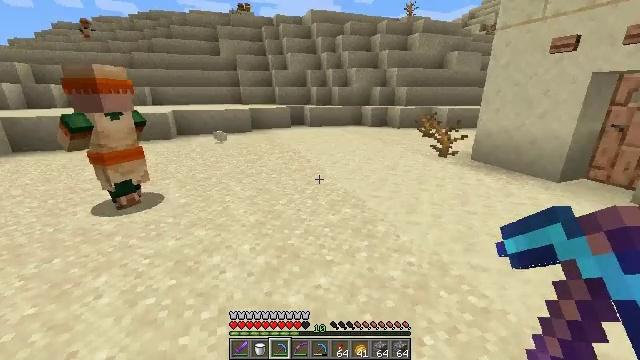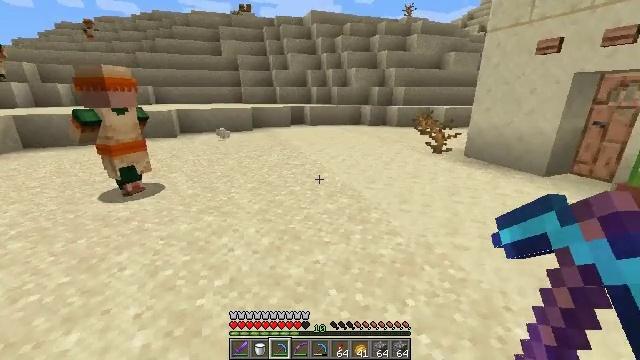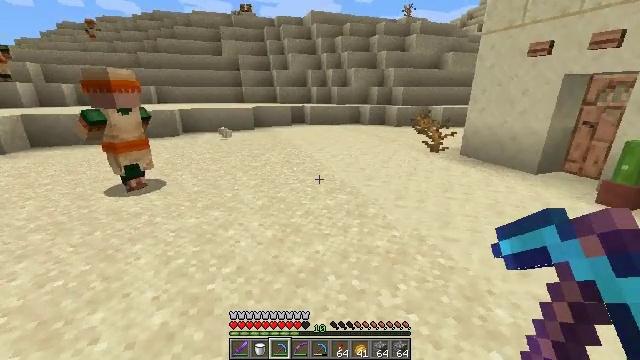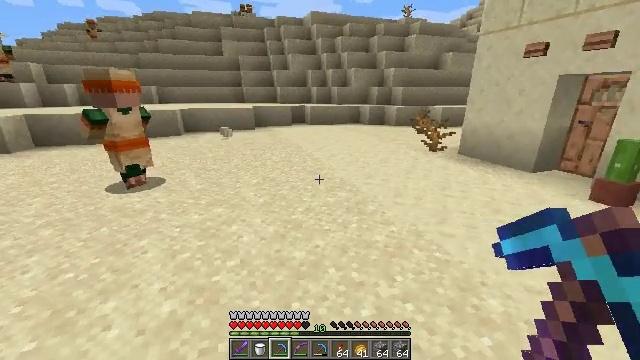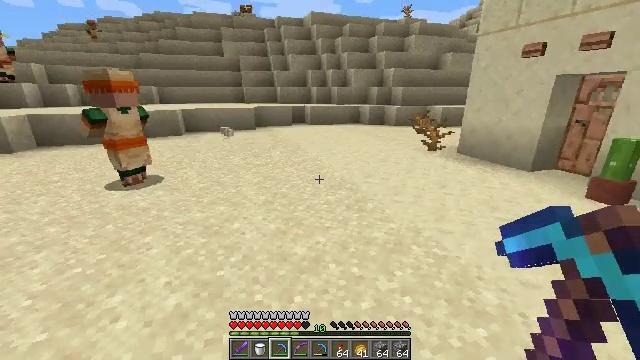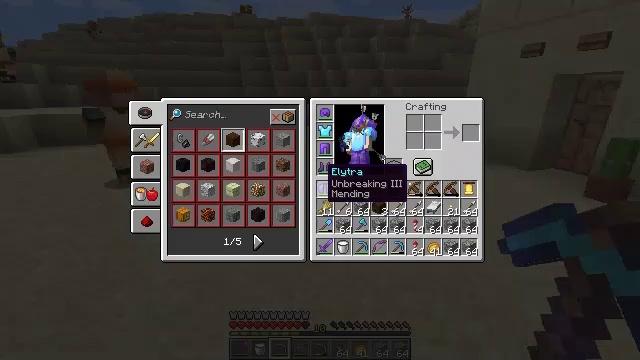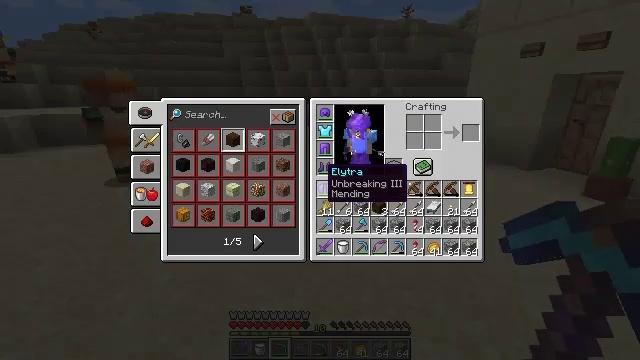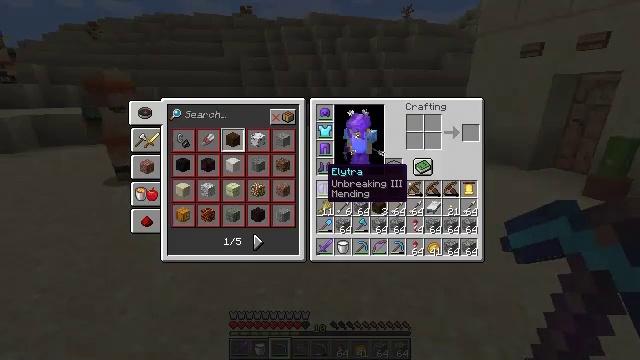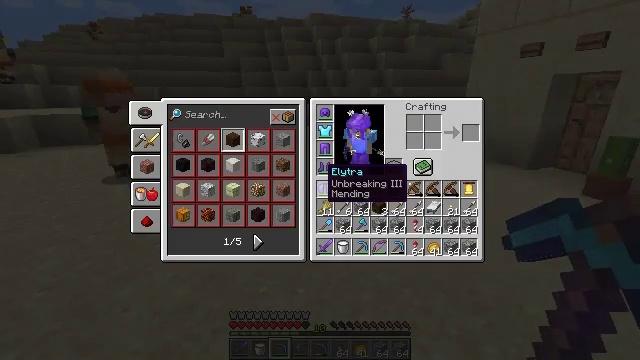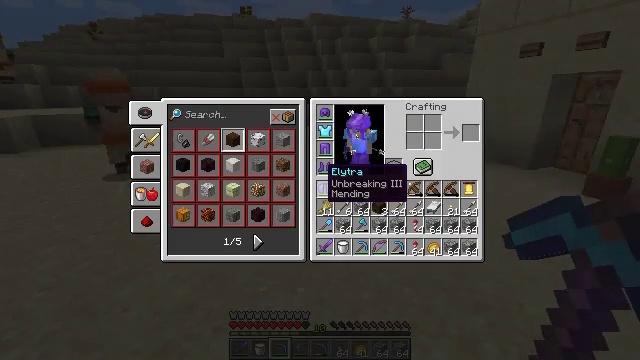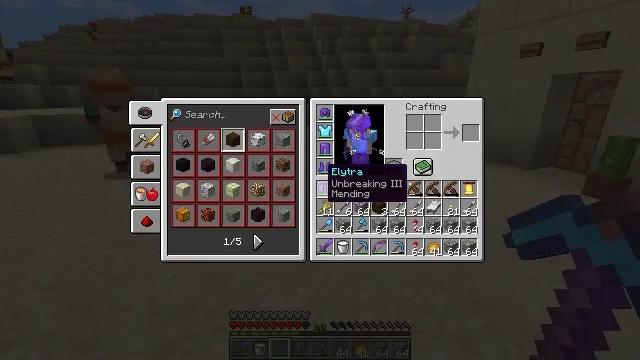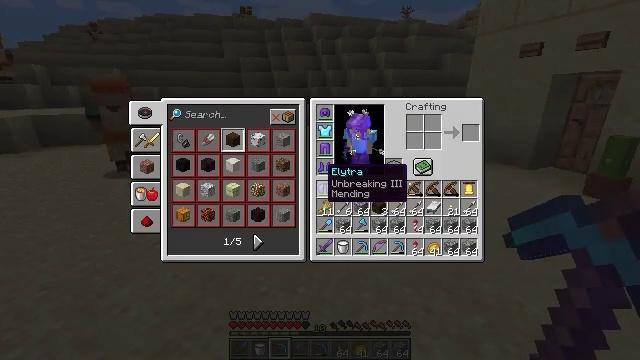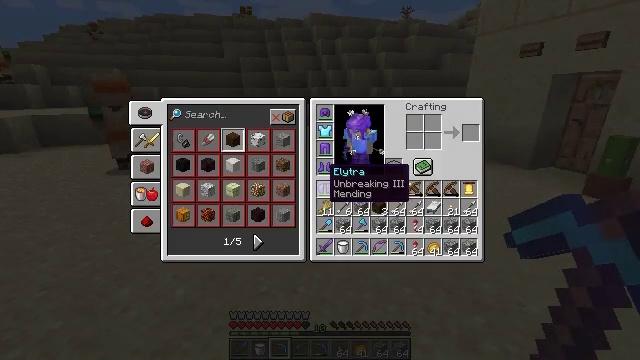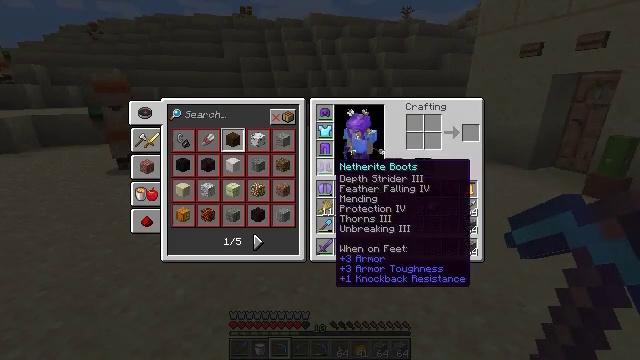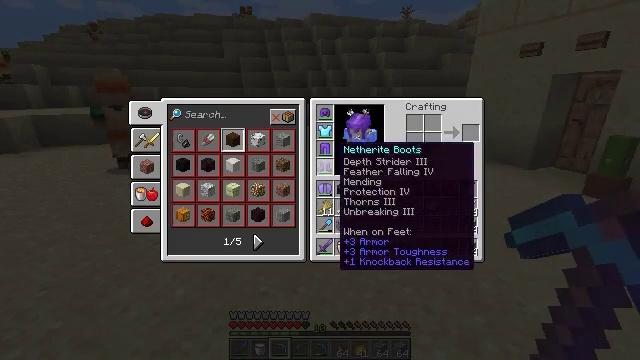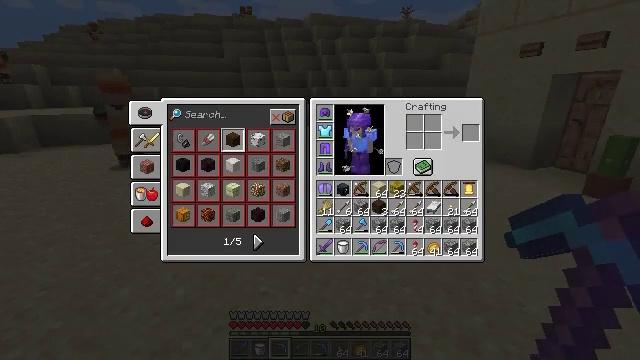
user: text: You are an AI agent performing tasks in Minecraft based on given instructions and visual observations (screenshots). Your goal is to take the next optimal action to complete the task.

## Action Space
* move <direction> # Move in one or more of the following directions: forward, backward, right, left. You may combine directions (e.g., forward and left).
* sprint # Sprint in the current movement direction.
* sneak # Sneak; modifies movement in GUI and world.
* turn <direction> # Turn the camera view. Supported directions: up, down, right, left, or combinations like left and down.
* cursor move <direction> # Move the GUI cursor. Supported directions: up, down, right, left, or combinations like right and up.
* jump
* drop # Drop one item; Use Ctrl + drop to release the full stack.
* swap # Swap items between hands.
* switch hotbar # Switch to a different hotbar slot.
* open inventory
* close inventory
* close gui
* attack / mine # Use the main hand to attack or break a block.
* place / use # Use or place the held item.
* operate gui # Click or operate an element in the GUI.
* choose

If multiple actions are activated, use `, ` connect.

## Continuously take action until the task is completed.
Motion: motion action
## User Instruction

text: Attack the hay block to get hay.
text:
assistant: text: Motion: move back
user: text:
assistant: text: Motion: move back
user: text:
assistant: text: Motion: no_op
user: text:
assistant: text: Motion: no_op
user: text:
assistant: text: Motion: open inventory
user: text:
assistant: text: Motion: open inventory
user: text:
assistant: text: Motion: open inventory
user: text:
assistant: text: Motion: no_op
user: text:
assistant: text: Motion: no_op
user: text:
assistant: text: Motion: no_op
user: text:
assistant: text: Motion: no_op
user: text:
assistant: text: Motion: no_op
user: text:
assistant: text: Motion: no_op
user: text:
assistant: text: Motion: cursor move up
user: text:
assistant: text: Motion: cursor move right and up
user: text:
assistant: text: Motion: no_op
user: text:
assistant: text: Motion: cursor move up
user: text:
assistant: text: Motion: no_op
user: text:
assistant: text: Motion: no_op
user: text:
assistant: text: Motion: no_op
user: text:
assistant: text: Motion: no_op
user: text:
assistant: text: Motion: no_op
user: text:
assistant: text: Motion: no_op
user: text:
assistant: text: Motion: no_op
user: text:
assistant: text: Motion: no_op
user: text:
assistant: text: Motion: no_op
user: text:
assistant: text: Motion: close inventory
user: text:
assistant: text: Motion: close inventory
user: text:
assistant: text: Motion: turn left, close inventory
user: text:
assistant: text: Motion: turn left